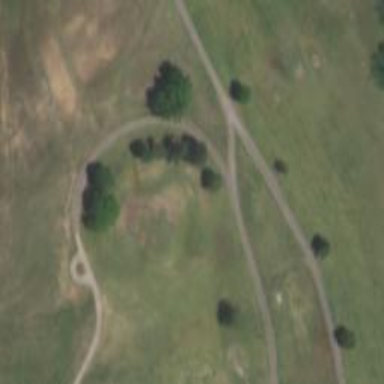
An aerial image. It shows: View of golf hole.